Interaction volume radius: 10 \u00c5
Interaction volume height: 25 \u00c5
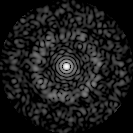
Disorder parameter: 0.8369